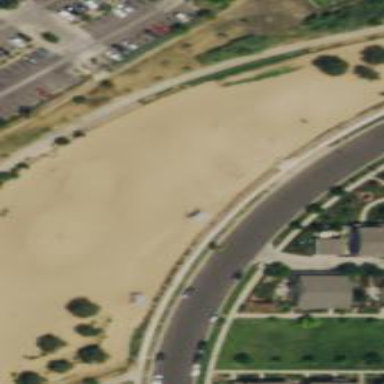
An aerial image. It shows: Dog park for leisure land.